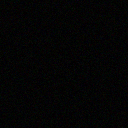
Screen state: off